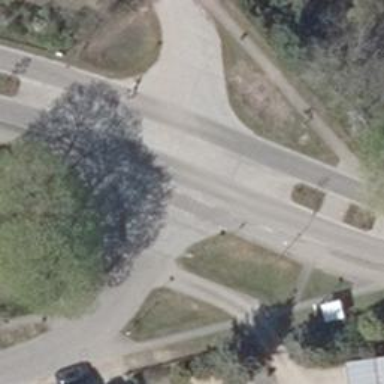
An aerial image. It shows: Residential road with sidewalk on the left side.